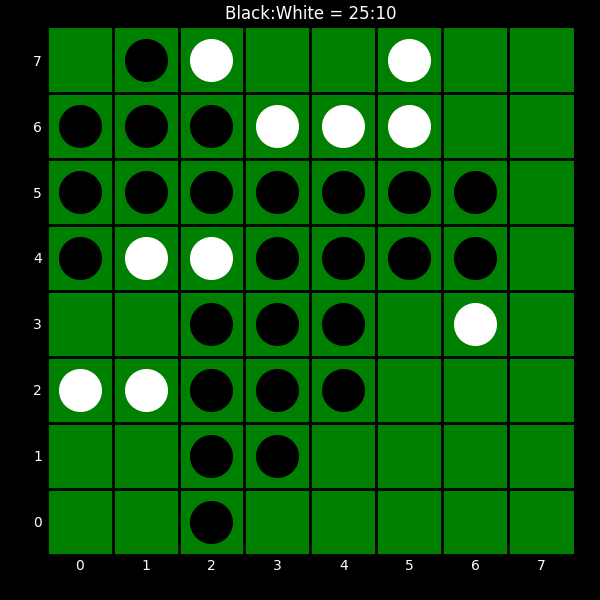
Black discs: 25
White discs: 10